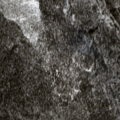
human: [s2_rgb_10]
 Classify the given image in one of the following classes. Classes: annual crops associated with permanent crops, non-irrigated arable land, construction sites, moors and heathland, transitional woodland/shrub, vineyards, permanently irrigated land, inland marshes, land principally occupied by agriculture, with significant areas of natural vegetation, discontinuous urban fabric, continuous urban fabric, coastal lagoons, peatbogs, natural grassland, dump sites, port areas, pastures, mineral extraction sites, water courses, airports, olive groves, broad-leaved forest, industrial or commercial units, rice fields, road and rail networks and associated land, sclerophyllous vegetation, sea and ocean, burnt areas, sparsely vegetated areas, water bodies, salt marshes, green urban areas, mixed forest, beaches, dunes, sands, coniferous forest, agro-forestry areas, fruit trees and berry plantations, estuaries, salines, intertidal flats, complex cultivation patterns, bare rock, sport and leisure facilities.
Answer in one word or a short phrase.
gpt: coniferous forest, mixed forest